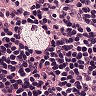
Metastatic tissue present: no